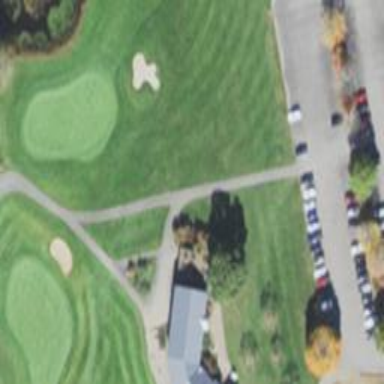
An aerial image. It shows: Path for both roads and golfers.